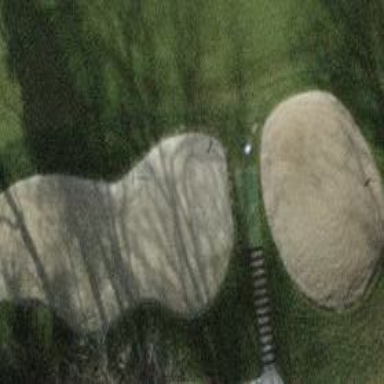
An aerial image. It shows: Golf bunker filled with natural sand.